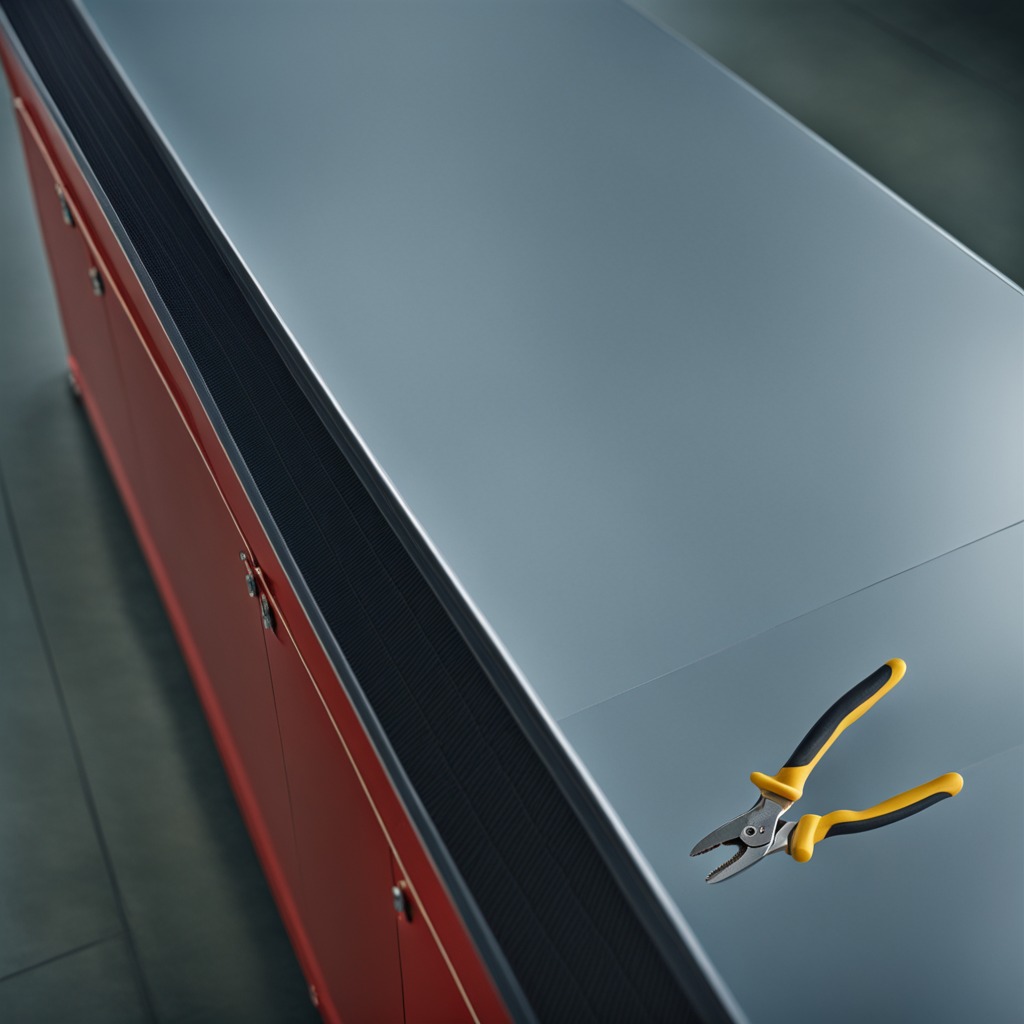
A plier lies on the toolbox surface in an airplane hangar workshop 8K.